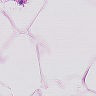
Metastatic tissue present: no